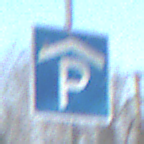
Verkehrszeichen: Parkhaus
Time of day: SunriseSunset
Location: Outdoor (Suburban)
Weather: PartlyCloudy
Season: Winter
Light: Natural